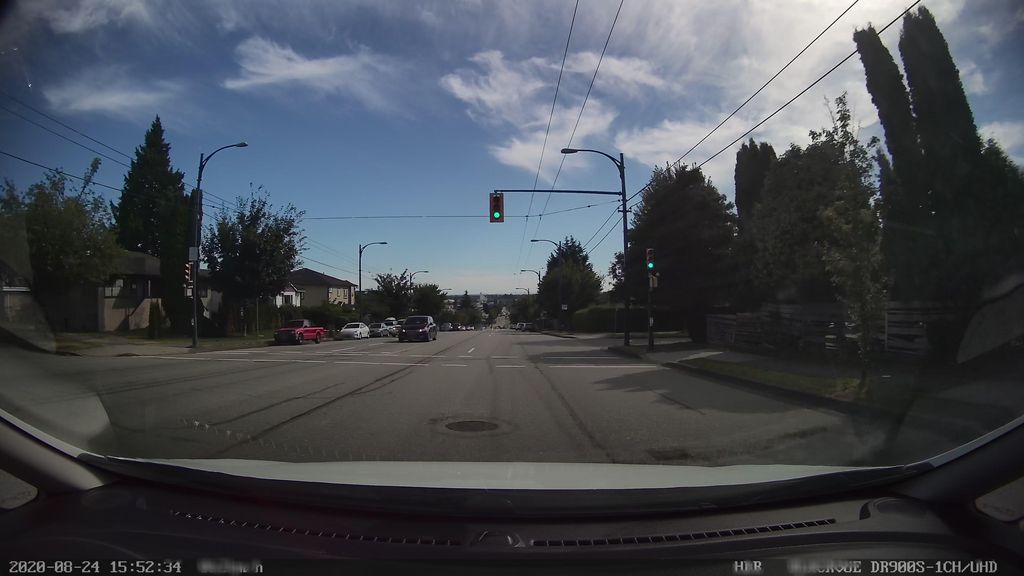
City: vancouver